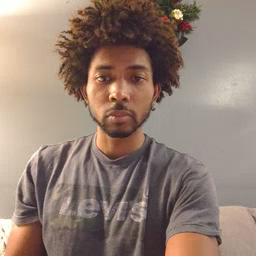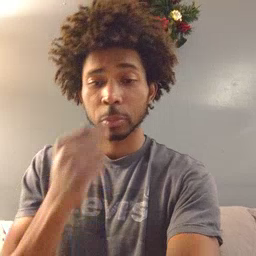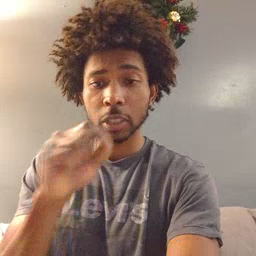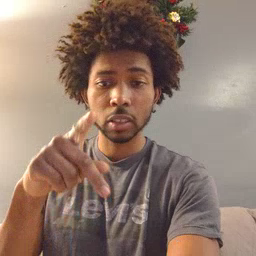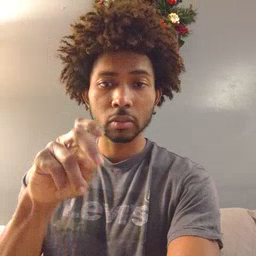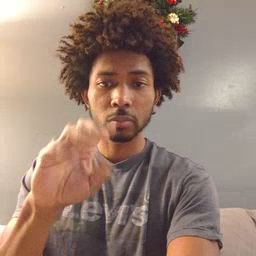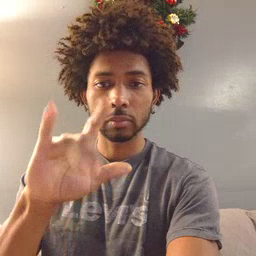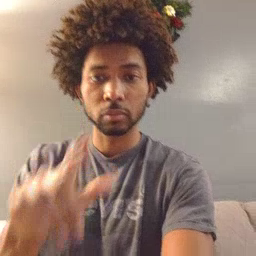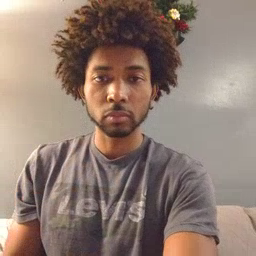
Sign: pencil